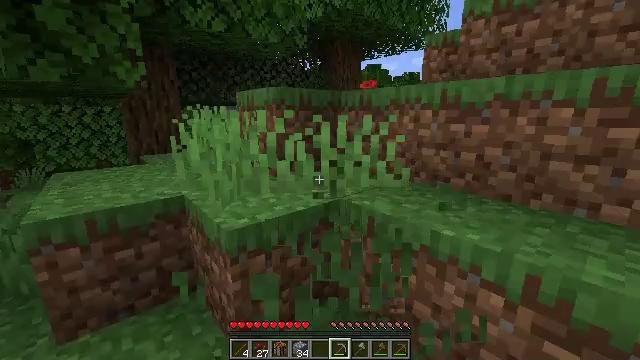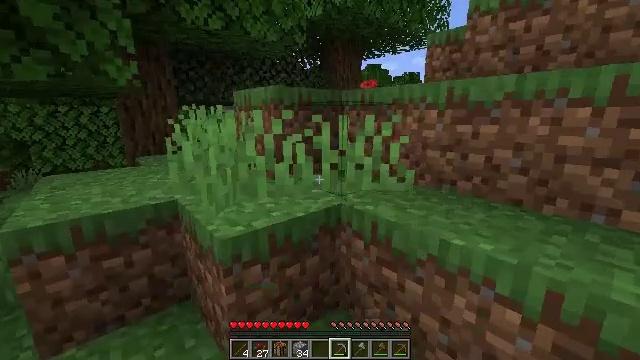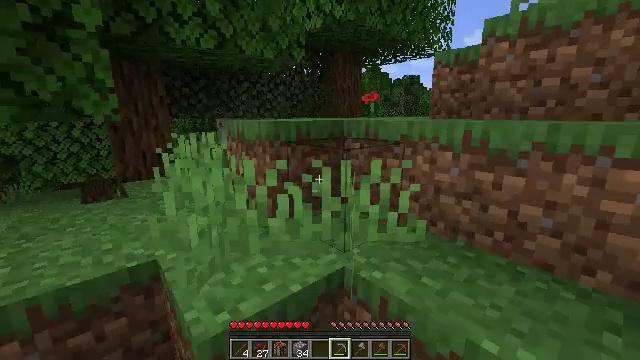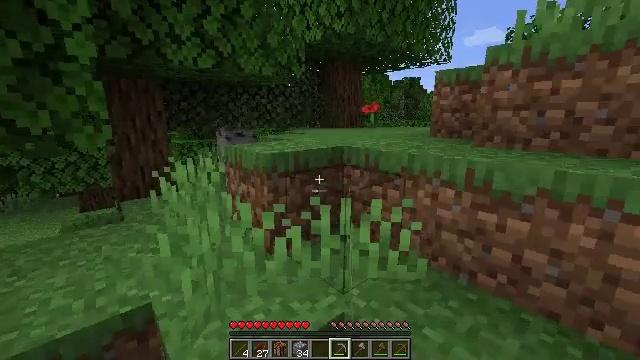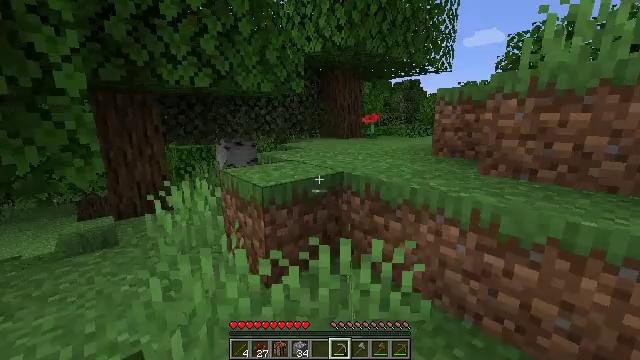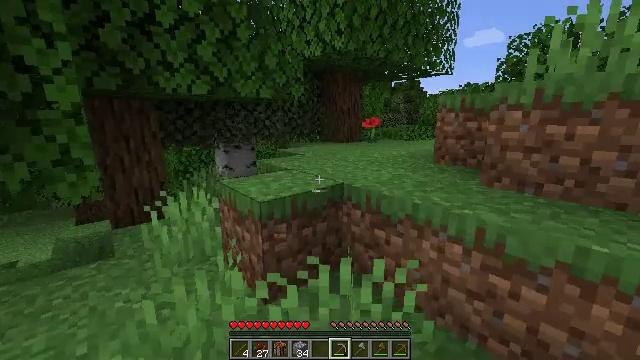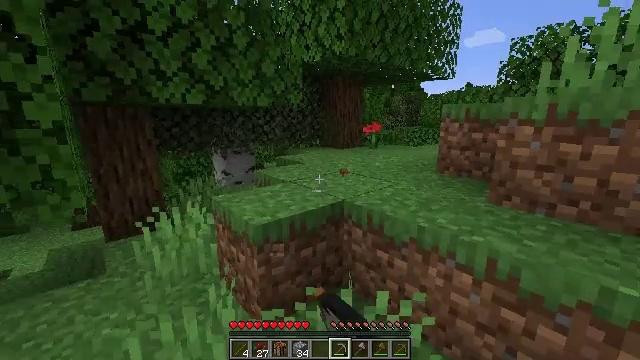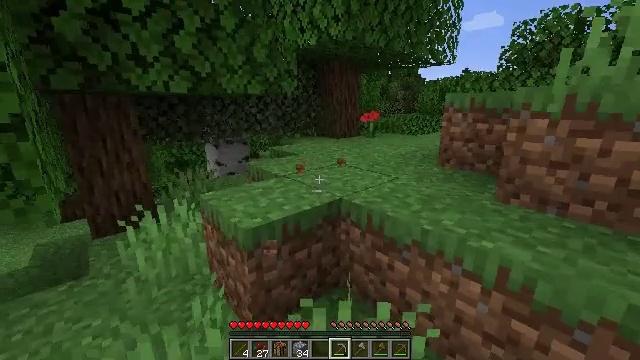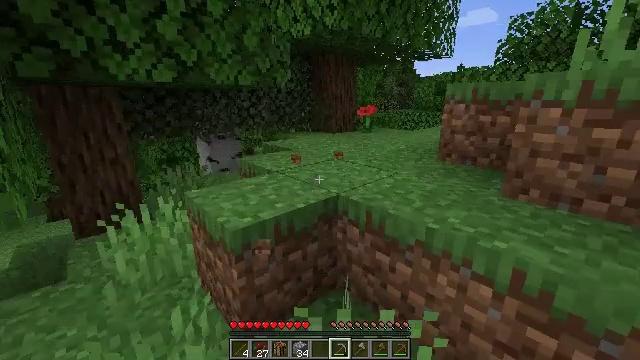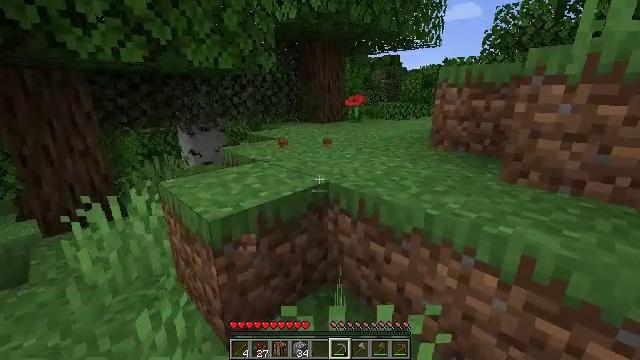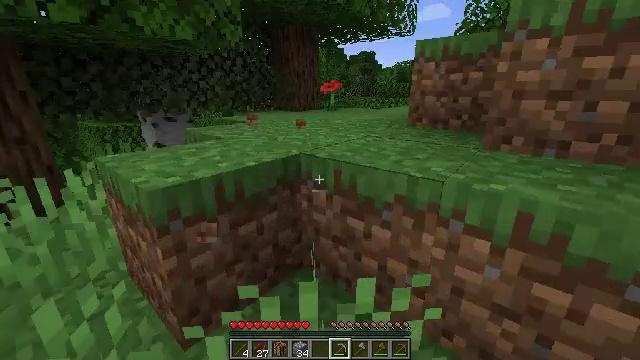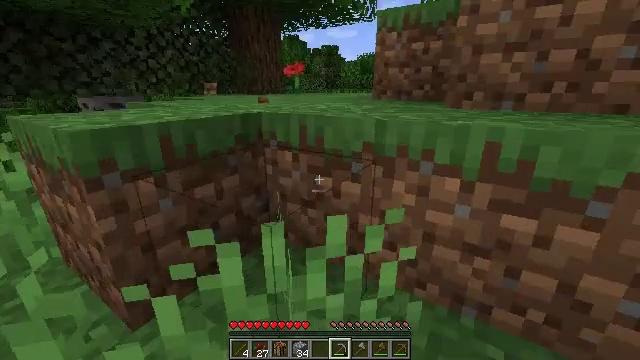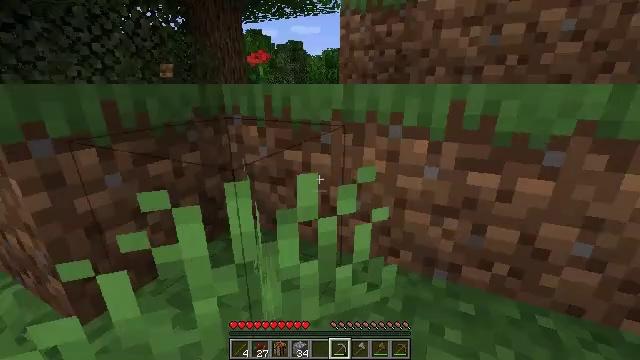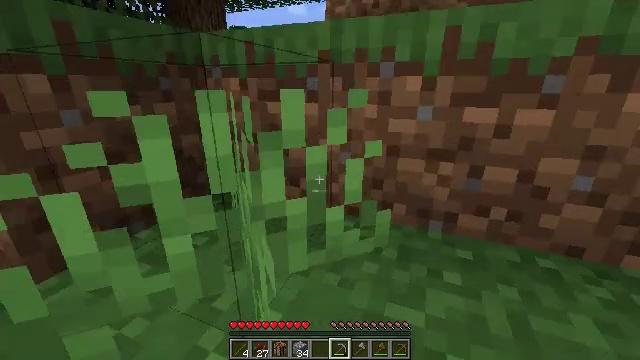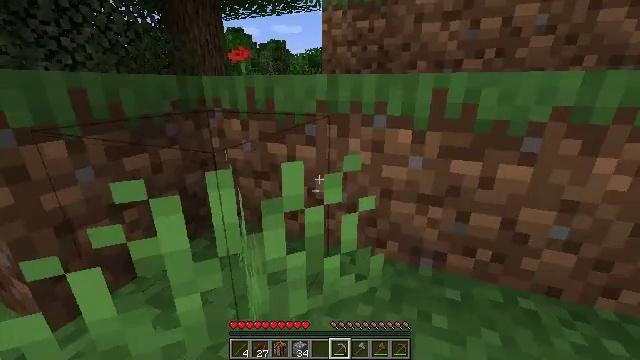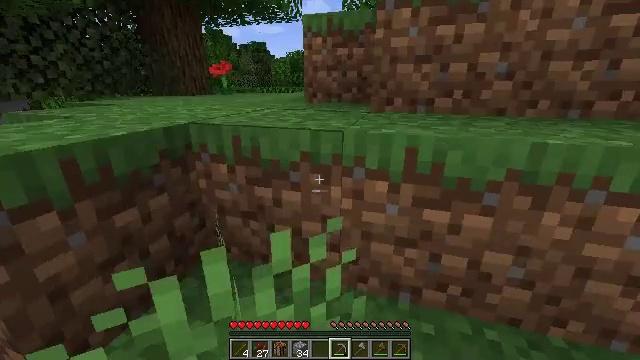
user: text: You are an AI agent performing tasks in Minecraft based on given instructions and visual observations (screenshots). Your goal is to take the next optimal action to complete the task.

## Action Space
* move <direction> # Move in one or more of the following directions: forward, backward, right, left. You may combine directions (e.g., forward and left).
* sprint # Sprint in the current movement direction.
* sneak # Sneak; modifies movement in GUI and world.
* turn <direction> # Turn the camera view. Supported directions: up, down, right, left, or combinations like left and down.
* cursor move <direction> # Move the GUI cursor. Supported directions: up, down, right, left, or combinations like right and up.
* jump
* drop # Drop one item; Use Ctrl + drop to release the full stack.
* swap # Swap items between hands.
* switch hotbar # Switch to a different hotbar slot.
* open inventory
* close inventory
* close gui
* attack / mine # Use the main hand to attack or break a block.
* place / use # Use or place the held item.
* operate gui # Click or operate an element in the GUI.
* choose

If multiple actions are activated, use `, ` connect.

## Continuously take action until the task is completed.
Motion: motion action
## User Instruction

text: Gather poppy from the ground.
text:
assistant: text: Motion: move forward
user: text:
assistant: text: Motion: move forward, jump
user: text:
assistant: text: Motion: move forward, jump
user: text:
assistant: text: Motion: move forward, jump
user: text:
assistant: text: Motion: move forward, attack / mine, jump
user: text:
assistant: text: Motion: move forward, attack / mine, jump
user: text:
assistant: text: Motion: move forward, turn down, attack / mine
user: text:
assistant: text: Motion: move forward, turn right
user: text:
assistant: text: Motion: move forward, turn right and down
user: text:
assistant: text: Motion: move forward, turn right
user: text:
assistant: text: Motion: move forward, turn right
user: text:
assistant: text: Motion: move forward, turn right
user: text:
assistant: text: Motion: move forward, turn right
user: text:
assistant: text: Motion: move forward, jump
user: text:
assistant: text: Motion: move forward, turn right, jump
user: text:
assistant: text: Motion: move forward, turn right, jump
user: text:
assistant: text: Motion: move forward, jump
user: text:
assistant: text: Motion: move forward
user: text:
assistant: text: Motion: move forward
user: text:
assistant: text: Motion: move forward
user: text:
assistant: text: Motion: move forward
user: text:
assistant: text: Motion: move forward
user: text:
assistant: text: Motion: move forward, jump
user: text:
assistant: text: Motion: move forward, jump
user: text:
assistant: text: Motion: move forward, jump
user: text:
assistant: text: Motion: move forward, jump
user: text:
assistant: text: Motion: move forward, turn right, jump
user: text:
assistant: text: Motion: move forward, turn right
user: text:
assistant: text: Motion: move forward, turn right
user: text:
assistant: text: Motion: move forward, turn right